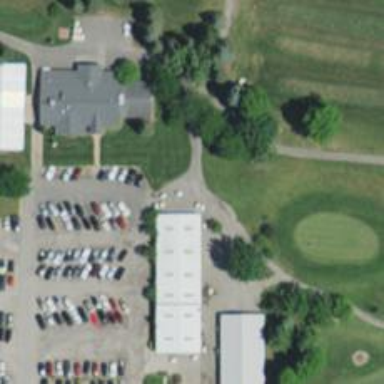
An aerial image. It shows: Service road used as golf cart path.